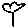
Label: flower